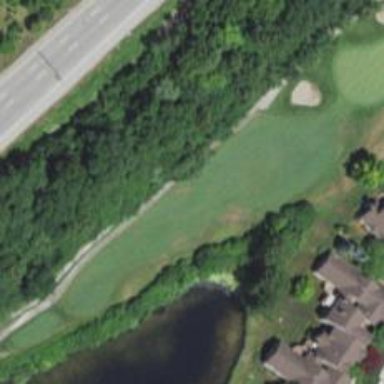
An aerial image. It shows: View of golf hole.